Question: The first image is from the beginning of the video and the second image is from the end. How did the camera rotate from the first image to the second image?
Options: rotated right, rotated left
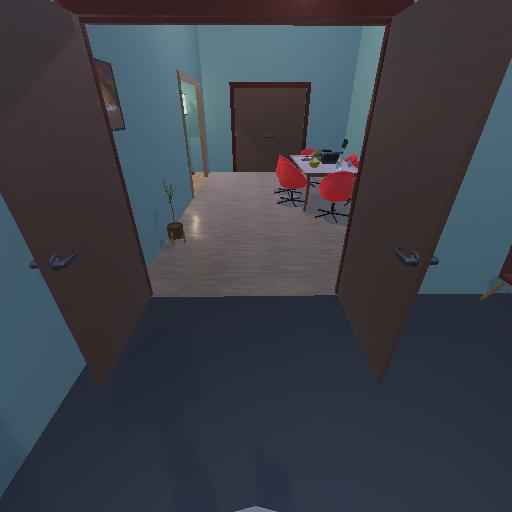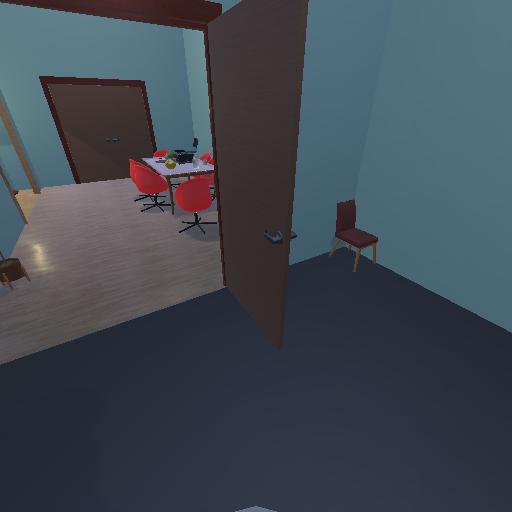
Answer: rotated right